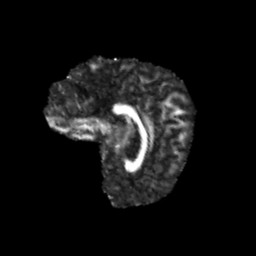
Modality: FA
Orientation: sagittal
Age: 11
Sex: female
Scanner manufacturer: siemens
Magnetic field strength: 3 T
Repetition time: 3.8 s
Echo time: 0.07 s